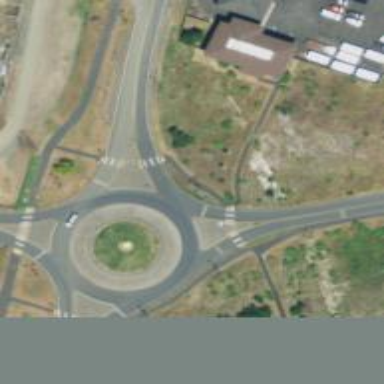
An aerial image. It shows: Unclassified road featuring roundabout.